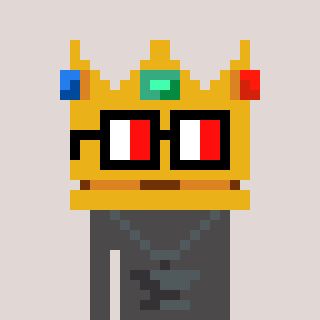
a pixel art character with square glasses with black frames and red eyes, a crown-shaped head and a grayscale-colored body on a warm background